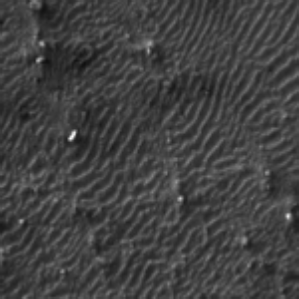
Label: frost